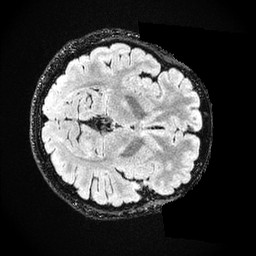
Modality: FLAIR
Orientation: axial
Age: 21
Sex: female
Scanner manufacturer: ge
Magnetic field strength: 3 T
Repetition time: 4.802 s
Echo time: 0.1171 s